Interaction volume radius: 5 \u00c5
Interaction volume height: 15 \u00c5
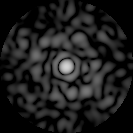
Disorder parameter: 0.8819